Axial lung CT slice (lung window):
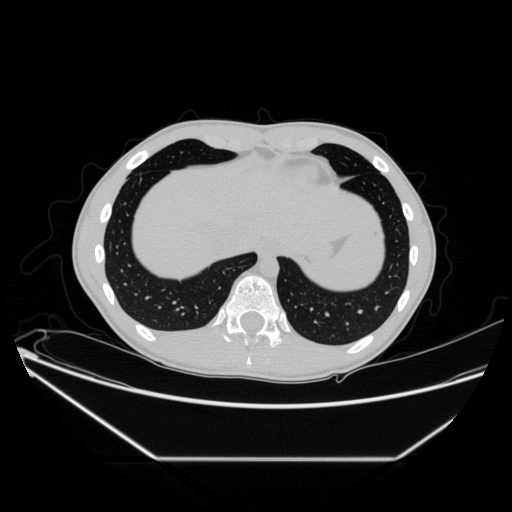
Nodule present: no